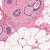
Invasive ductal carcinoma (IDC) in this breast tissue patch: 0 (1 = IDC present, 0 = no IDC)